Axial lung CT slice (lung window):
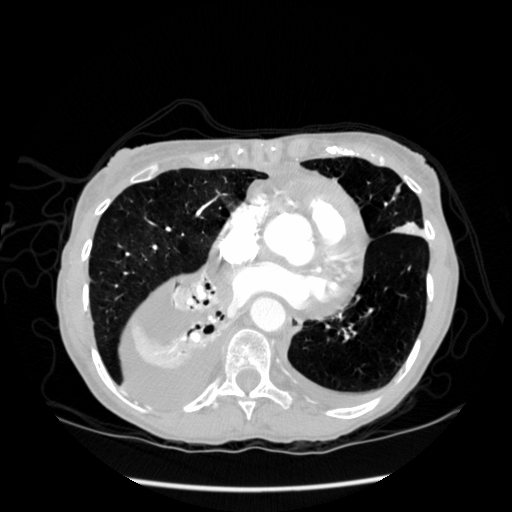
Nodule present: no